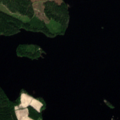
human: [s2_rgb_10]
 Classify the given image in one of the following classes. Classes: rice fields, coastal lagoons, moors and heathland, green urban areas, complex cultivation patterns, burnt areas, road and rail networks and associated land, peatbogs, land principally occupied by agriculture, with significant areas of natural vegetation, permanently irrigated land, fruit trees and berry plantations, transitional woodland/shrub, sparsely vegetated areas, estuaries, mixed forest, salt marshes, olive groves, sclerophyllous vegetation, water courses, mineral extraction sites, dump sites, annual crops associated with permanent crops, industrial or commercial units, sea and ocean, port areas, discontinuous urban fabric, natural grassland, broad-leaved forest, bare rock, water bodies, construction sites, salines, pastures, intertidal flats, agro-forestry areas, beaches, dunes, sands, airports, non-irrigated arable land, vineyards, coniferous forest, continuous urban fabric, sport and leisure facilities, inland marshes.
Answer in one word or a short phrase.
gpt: coniferous forest, mixed forest, water bodies